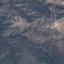
Label: HerbaceousVegetation